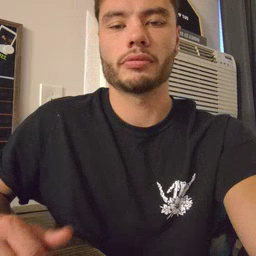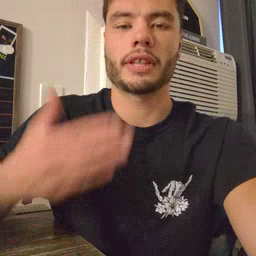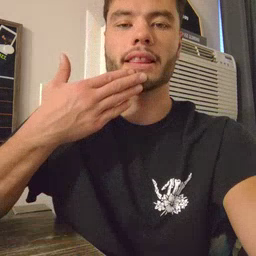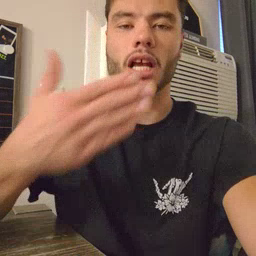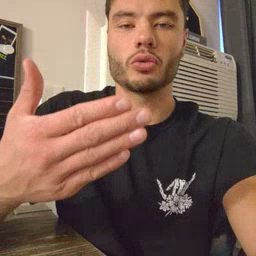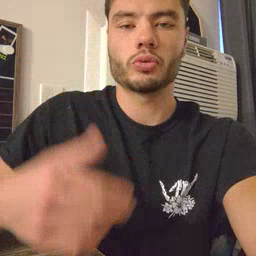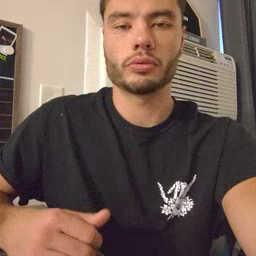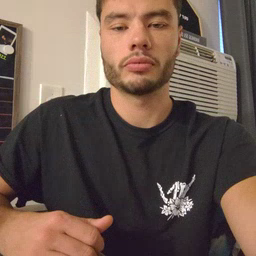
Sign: thankyou